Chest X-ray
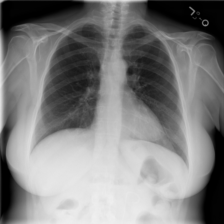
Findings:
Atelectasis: negative
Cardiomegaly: negative
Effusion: negative
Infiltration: negative
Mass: negative
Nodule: negative
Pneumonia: negative
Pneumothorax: negative
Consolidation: negative
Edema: negative
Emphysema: negative
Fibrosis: positive
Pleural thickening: negative
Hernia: negative